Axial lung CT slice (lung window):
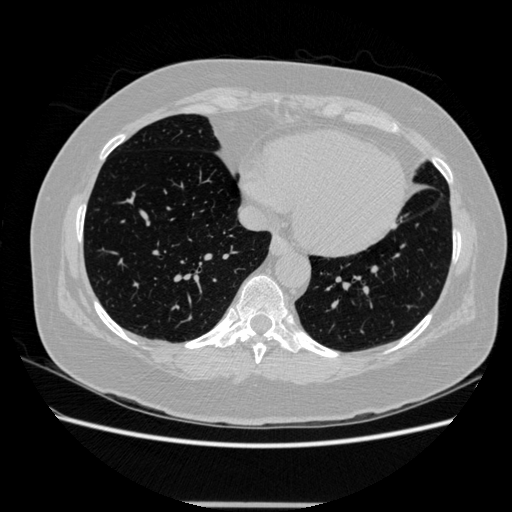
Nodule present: no